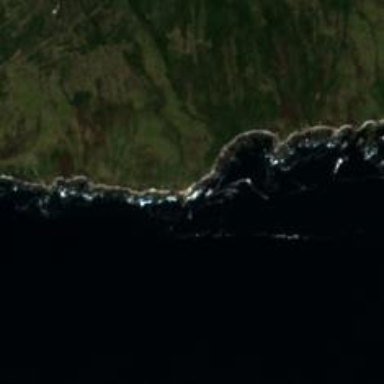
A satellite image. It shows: Breathtaking coastline.